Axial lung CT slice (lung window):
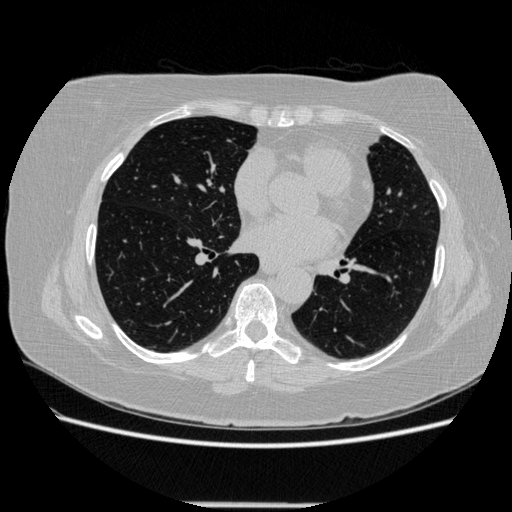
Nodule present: no